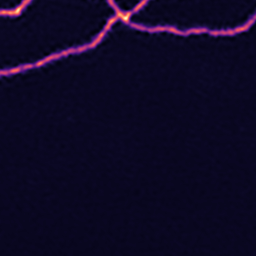
Label: Super-resolution ER image